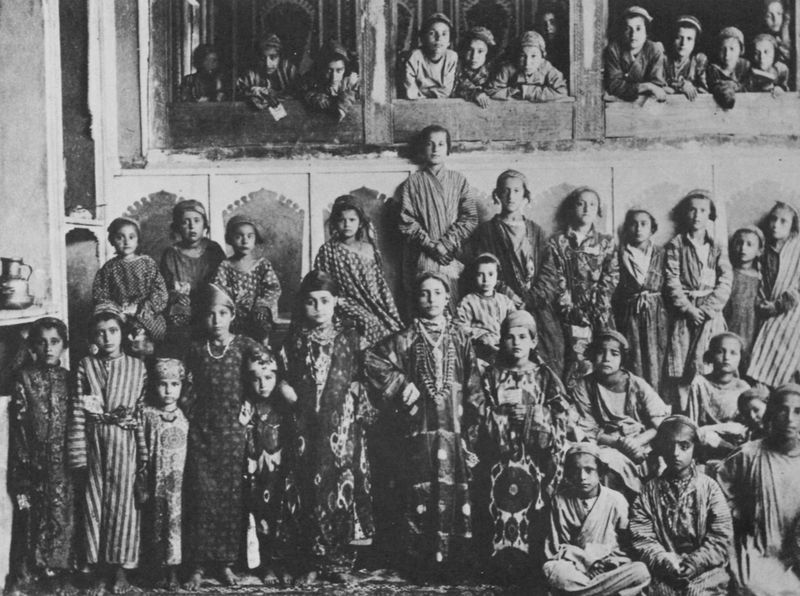
Titel: Die Synagoge und die jüdische Schule in Buchara
Künstler: Russischer Photograph
Standort: Wien
Institution: Museum für Völkerkunde
Schlagwörter: dunkel, gruppe, mann, weiß, frauen, menschen, mädchen, blumen, fenster, frau, grau, hut, hüte, kleid, kleider, männer, schwarz, gesellschaft, muster, versammlung, alt, jung, mütze, mützen, arm, blicke, kleidung, rahmen, silber, stehen, bildnis, porträt, schauen, brüstung, gewand, kelch, sitzend, stoff, familie, gewänder, kind, bühne, theater, traurig, kinder, kanne, krug, topf, bogen, schule, jungen, klein, arbeiter, hat, robes, white, black, gardine, interior, old, portrait, sit, vorhänge, ernst, gestreift, streifen, looking, junge, pfosten, foto, fotografie, photographie, punkte, barfuss, zettel, orient, orientalisch, palast, schwarzweiss, kreise, mäntel, gruppenbild, tracht, geblümt, boy, verwandtschaft, färbung, zuschauen, fotographie, indien, monochrome, türkei, batik, fot, herscher, kolonialismus, children, grossfamilie, waisenhaus, schar, clothes, schneidersitz, school, gestellt, staffelung, gruppenfoto, gruppenphoto, long, iran, asian, indisch, afghanistan, photograph, photography, silbergelatine, forographie, india, rusland, ethnic costume, fotogafie, fotograpgie, herauslehnen, kinderfotographie, medrese, sefardisch, class, ethnic, culture, clotjes, acjool